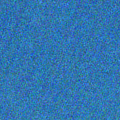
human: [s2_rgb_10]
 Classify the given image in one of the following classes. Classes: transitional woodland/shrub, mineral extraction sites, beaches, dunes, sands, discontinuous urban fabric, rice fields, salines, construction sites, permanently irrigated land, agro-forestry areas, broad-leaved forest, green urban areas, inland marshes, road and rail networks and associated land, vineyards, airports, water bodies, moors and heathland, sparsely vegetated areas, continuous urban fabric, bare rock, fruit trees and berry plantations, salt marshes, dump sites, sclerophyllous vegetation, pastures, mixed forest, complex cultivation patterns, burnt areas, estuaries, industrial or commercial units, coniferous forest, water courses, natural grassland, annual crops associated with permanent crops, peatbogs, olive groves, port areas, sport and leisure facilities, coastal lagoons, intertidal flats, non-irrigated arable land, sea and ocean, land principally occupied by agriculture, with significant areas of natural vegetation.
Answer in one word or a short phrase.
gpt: sea and ocean